Question: In my current project I ran into trouble regarding the quaternion provided by Core Motion's CMAttitude. I put the iPhone 5 (iOS 6.0.1) at a well defined start position. Then I start to move the device quickly around like in a fast pacing game. When I return to the start position after 10-30 seconds the reported yaw angle differ from the start position for 10-20 degrees (most of the time 11deg).
I used the old (and sadly no longer available) Core Motion Teapot sample to validate the effect. The Euler Angles for logging are read directly from CMAttitude:

'''
NSLog(@"pitch: %f, roll: %f, yaw: %f", attitude.pitch * 180 / M_PI, attitude.roll * 180 / M_PI, attitude.yaw * 180 / M_PI);
'''
I found this on two different iPhone 5 devices manufactured at different times in different factories. But really weird is that my . It seems to me an iOS bug and I filed a bug report already, but on the other hand I can hardly imagine that nobody had yet stumbled upon it. I suspect it might has to do with the redesigned Core Motion API. Starting with version 5 the magnetometer (compass) is considered for sensor fusion as well. Console shows that bias estimations from locationd are provided to CoreMotion:
'''
locationd[41] <Notice>: GYTT inserted: bias,-0.196419,1.749323,-1.828088,variance,0.002644,0.004651,0.002527,temperature,31.554688
'''
My question(s): Is there chance to block magnetometer readings when using Device Motion? I tried deactivating location services but it doesn't affect Core Motion. If not possible, what is the alternative / workaround, Accelerometer based gravity estimation?
PS: As we are dealing with quaternion based models this is related to Gimbal Lock
After doing some more measurements it seems clear that only yaw is affected. Pitch and roll show deviations within tolerance (<= 1deg) while yaw is drifting regardless of the starting position. 'CMDeviceMotion.gravity' appears to be clean too.
I could reproduce the problem with the MotionGraphs sample attached to recent XCode versions. The yaw graph is reproducibly drifting away from origin.
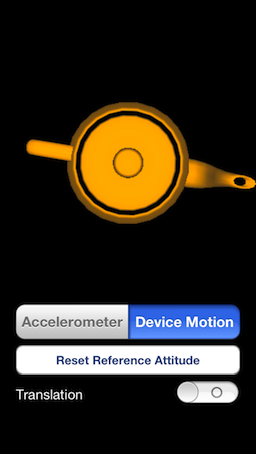
Answer: Not the definitive solution but at least a workaround for my own question (I leave it as unanswered to invite you). It turned out that at least 'DeviceMotion.gravity' is not affected by the bug. So I decided to redesign this pretty simple part of motion detection and use 'arcsin (gravity.x/||gravity||)' for moving the main player character to the side when tilting the device.
This is definitely the second best solution as it destroys information about the full rotation status contained in a quaternion. I decided to it that way for strategical considerations:
1. I think most developers do tilt motion detection with the gravity vector rather than CMAttitude.quaternion because most people are not that amused about quaternion maths ;-) Thus any future bugs related to the gravity vector will probably be fixed during the beta phase because of a larger number of users.
2. If it is a software bug and not related to hardware issues, what I assume, and if the bug will be fixed ASAP, there is still a number of devices that might not get updated for what reason ever. Thus the risk that a potential future customer will run into trouble is small but > 0. So the second best solution might be sometimes the best.